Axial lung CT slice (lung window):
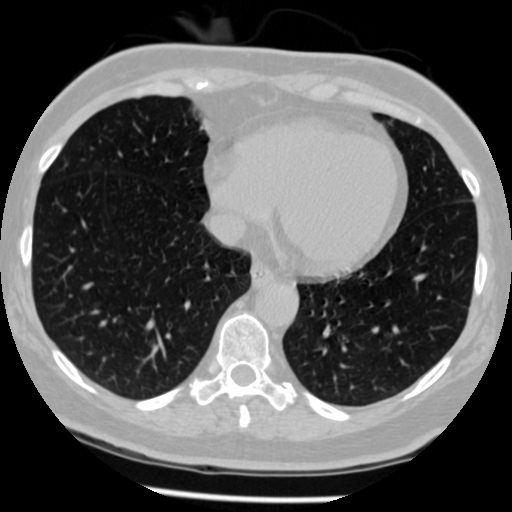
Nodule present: no